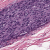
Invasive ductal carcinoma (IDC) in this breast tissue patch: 0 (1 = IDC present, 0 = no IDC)